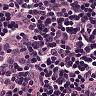
Metastatic tissue present: no